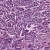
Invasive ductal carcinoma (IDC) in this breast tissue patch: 1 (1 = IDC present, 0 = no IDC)